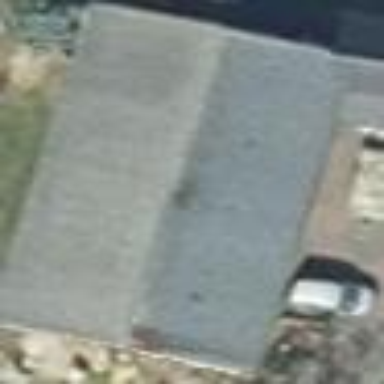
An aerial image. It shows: Building with gabled roof oriented along its length.